Interaction volume radius: 10 \u00c5
Interaction volume height: 25 \u00c5
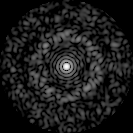
Disorder parameter: 0.85